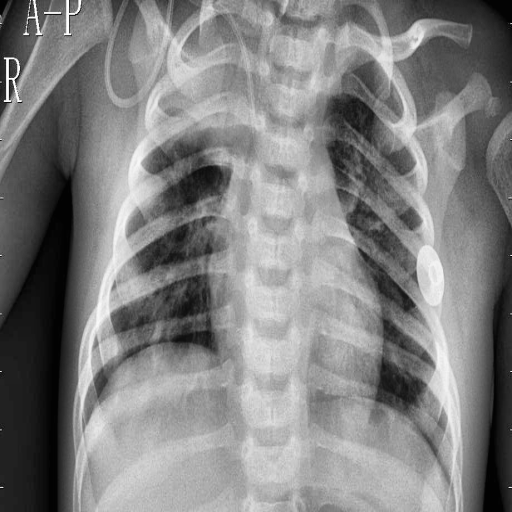
Finding: PNEUMONIA